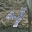
Label: 4